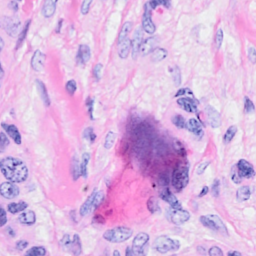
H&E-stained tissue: Breast